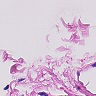
Metastatic tissue present: no